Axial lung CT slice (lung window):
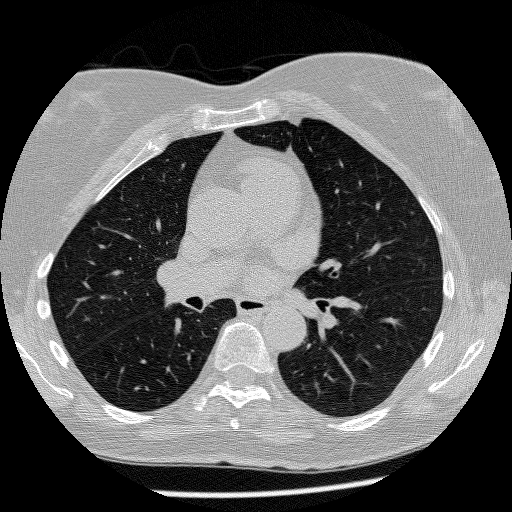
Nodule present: no